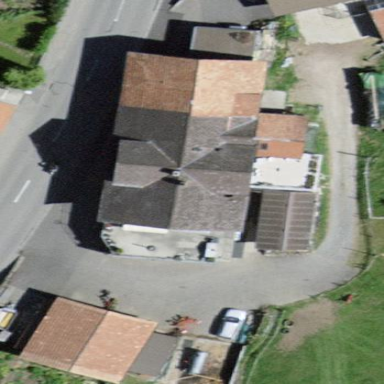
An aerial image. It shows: Farm building.